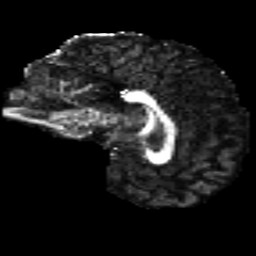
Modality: FA
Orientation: sagittal
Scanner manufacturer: siemens
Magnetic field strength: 3 T
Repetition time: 4.16 s
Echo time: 0.0806 s